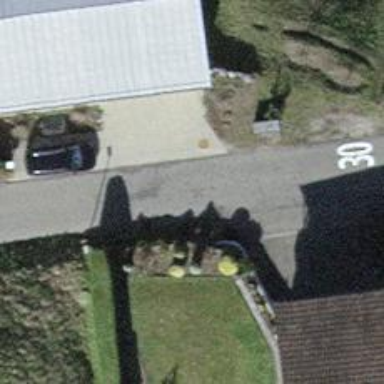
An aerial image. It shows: Residential road with asphalt surface.